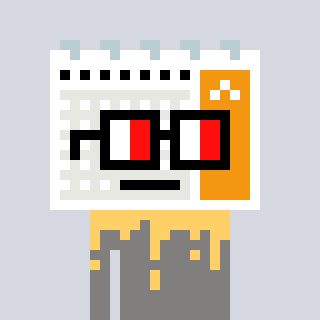
a pixel art character with square glasses with black frames and red eyes, a calendar-shaped head and a bluegrey-colored body on a cool background